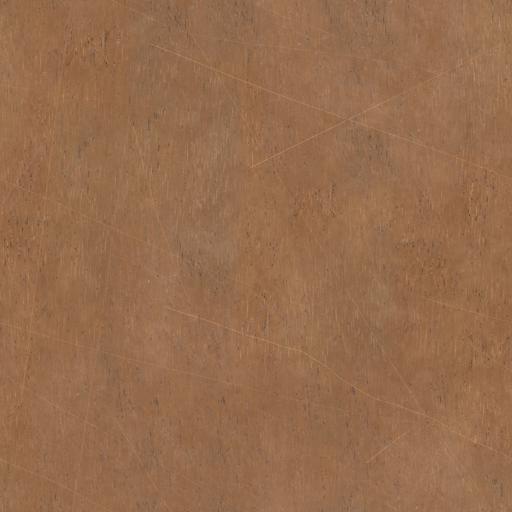
Tags: fine smooth wood wooden